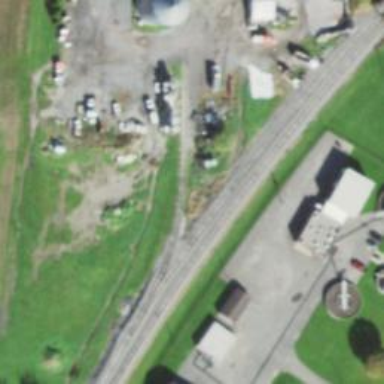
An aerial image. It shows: Railway siding for service.